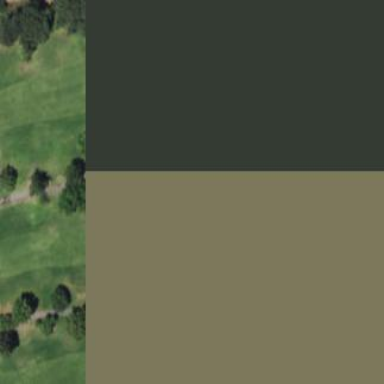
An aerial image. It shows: Scenic golf fairway.